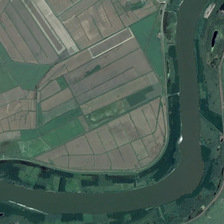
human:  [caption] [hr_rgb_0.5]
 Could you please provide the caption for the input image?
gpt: many farmlands are in two sides of a curved river .

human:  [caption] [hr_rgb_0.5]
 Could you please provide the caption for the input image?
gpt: many farmlands are in two sides of a curved river .

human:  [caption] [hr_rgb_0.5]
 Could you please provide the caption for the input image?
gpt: many farmlands are in two sides of a curved river .

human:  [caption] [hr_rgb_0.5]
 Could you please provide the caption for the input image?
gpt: many farmlands are in two sides of a curved river .

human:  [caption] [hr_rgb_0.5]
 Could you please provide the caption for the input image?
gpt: many farmlands are in two sides of a curved river .